Question: So I have quite a few (over 60000) data points
, here .
Function is monotonically increasing and visually looks pretty smooth. I would love to be able to find fitting such that for every it so happens that .
How should I approach this problem?
---
Data example
'''
x 0 1 3 5 8 10 14 16 20 23 27 29 35 37 41
f(x) 0 1 2 3 4 5 6 7 8 9 10 11 12 13 14
'''

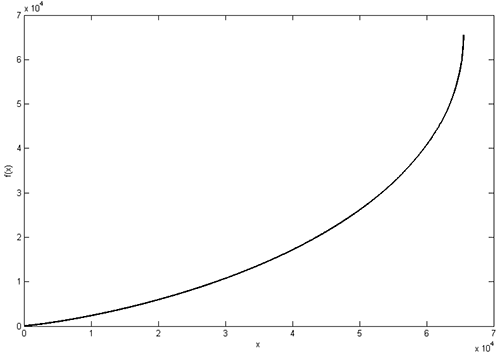
Answer: (This looks a bit like a lookup table. Maybe an image processing application of some sort? I did some tools in my past life where an unrounding was needed.)
Is this a one time problem, or will you be doing it often, so you have a need for speed?
I'd throw it into <URL>. Since I don't have the data, I cannot test it out or give you any results myself, but there is certainly no problem with an assured fit of the quality you wish as long as you use sufficient number of knots. You would need additional knots on the right hand side, as it appears to approach a vertical asymptote, thus a singularity. Splines in general tend not to like singularities, as they are still polynomials at heart.
Better yet, swap the x and y axes to do the fit, thus fitting x = f(y). The left end point is not an asymptote, so there is no longer a singularity. Now all you need do is constrain the result to be monotonic increasing, and concave down (thus everywhere a negative second derivative.) You will require far fewer knots for the inverse fit, but use enough knots that the fit is of adequate quality for your goals.
To use the inverse fit, simply interpolate in the reverse direction, something that SLMEVAL is capable of doing. I'll see how it does on the little bit of test data you have provided (with just the default number of knots):
'''
x = [0 1 3 5 8 10 14 16 20 23 27 29 35 37 41];
y = [0 1 2 3 4 5 6 7 8 9 10 11 12 13 14];
slm = slmengine(y,x,'plot','on','increasing','on');
'''

So the fit seems reasonable, but I note that your data seems a bit bumpy. It may indeed be difficult to get a solution that is smooth, yet fits entirely within your requirements.
Lets see how well it did:
'''
[x;y;slmeval(x,slm,-1)]'
ans =
0 0 0.0190
1.0000 1.0000 0.9656
3.0000 2.0000 2.0522
5.0000 3.0000 2.9239
8.0000 4.0000 4.1096
10.0000 5.0000 4.8419
14.0000 6.0000 6.1963
16.0000 7.0000 6.8331
20.0000 8.0000 8.0638
23.0000 9.0000 8.9699
27.0000 10.0000 10.1459
29.0000 11.0000 10.7088
35.0000 12.0000 12.2942
37.0000 13.0000 12.8285
41.0000 14.0000 NaN
'''
It misses the last point completely, refusing to extrapolate. But the remainder are not far off. They do fail your requirement though, as it is not true that
'''
k <= F(x_k) < k+1
'''
Of course, I did not build the spline with such a requirement in the specs. Were I to try to solve this problem in general, I might write code that would estimate the values on the curve directly, with no spline intermediary. Then I could easily enforce your constraints, finding the smoothest set of points that satisfies your error bar requirements and monotonicity, that also lies as close to the original data as is possible. Of course, that would involve a large system solve, with 60k unknowns. I don't know how lsqlin would handle that large of a problem, but there are other solvers that might be able to do so if time was an issue.
Again, with your test data as a small scale example:
'''
x = [0 1 3 5 8 10 14 16 20 23 27 29 35 37 41]';
n = numel(x);
k = (0:(n-1))';
% The "unrounding" bound constraints
LB = k;
UB = k+1;
% The best fit possible
Afit = speye(n,n);
% And as smooth as possible
ind = 1:(n-2);
% could do this with diff of course
dx1 = x(ind+1) - x(ind);
dx2 = x(ind+2) - x(ind + 1);
% central second finite difference, for unequal spacing
den = dx1.*dx2.*(dx1 + dx2)/2;
Areg = spdiags([dx2./den,-(dx1 + dx2)./den,dx1./den],[0 1 2],n-2,n);
rhs = [k;zeros(n-2,1)];
% monotonicity constraints...
Amono = spdiags(repmat([1 -1],14,1),[0 1],n-1,n);
bmono = zeros(n-1,1);
% choose a value for r, that allows you to control the smoothness
% larger values of r will make the curve smoother, but the bounds
% will always be enforced. I played with it, and r = 5 seemed a
% reasonable compromise here.
r = 5;
yhat = lsqlin([Afit;r*Areg],rhs,Amono,bmono,[],[],LB,UB);
'''
lsqlin is a bit unhappy, since it does not handle sparse problem of this form at this time. So it throws a warning that it is converting the problem to a full one.
'''
Warning: Large-scale algorithm can handle bound constraints only;
using medium-scale algorithm instead.
> In lsqlin at 270
Warning: This problem formulation not yet available for sparse matrices.
Converting to full to solve.
> In lsqlin at 320
Optimization terminated.
'''
Of course, this conversion will be TOTALLY unacceptable for a problem with 60k unknowns. DO NOT TRY IT ON 60k data points!!!!!!!!!!!!!!!! Your computer will go into a deep freeze.
How did it do though?
'''
disp([x,k,yhat,k+1])
0 0 0.4356 1.0000
1.0000 1.0000 1.0000 2.0000
3.0000 2.0000 2.0504 3.0000
5.0000 3.0000 3.0000 4.0000
8.0000 4.0000 4.2026 5.0000
10.0000 5.0000 5.0000 6.0000
14.0000 6.0000 6.2739 7.0000
16.0000 7.0000 7.0000 8.0000
20.0000 8.0000 8.0916 9.0000
23.0000 9.0000 9.0000 10.0000
27.0000 10.0000 10.2497 11.0000
29.0000 11.0000 11.0000 12.0000
35.0000 12.0000 12.2994 13.0000
37.0000 13.0000 13.0000 14.0000
41.0000 14.0000 14.0594 15.0000
'''
It worked nicely, although it would be a hog of obscene proportions for large problems as you have. Perhaps there is another optimizer (maybe in TOMLAB or some other package) that can handle a large scale sparse linear problem, subject to linear and bound constraints. You also might wish to force the first point through zero, but that is trivial to do.
A final option, is if say 1000 points is doable, to recreate the curve in batches of 1010 at a time using the above scheme. lsqlin should be able to handle problems of that size with no problem. Leave some overlap at the ends, 5 points in each overlap region should be sufficient. Then average the results in the overlap regions.